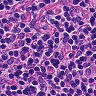
Metastatic tissue present: no